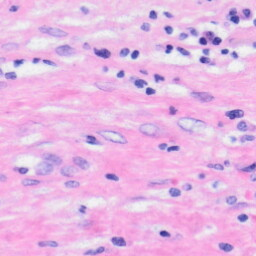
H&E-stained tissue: Liver